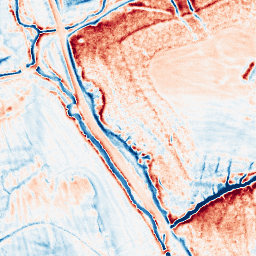
Category: classical
Decomposition family: uniform
Decomposition parameters: size: 10
Upsampling method: sinc_hamming
Upsampling parameters: scale: 4
kernel_size: 16
Upsampling scale: 4